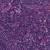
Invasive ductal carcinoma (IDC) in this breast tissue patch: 0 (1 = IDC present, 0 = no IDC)